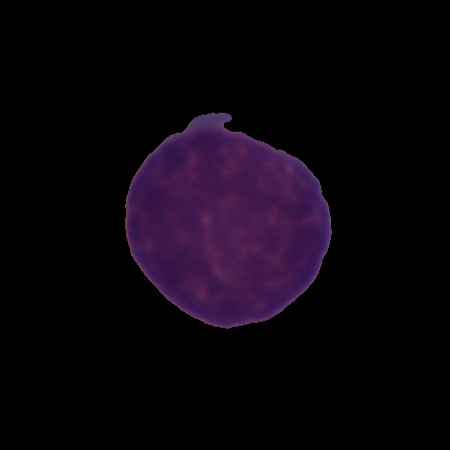
Label: cancer